Field crop: maize
Growth stage: 2
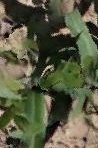
Species: maize